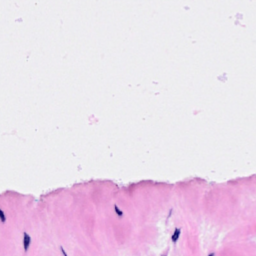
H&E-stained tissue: Breast